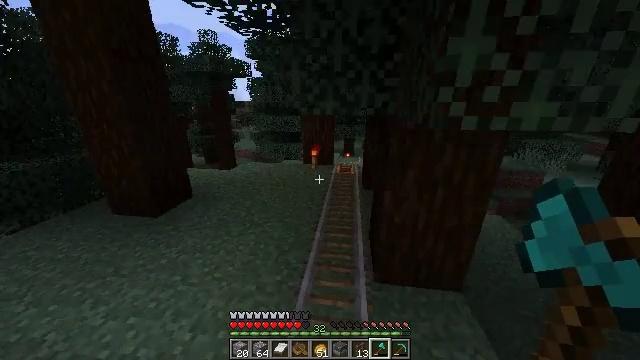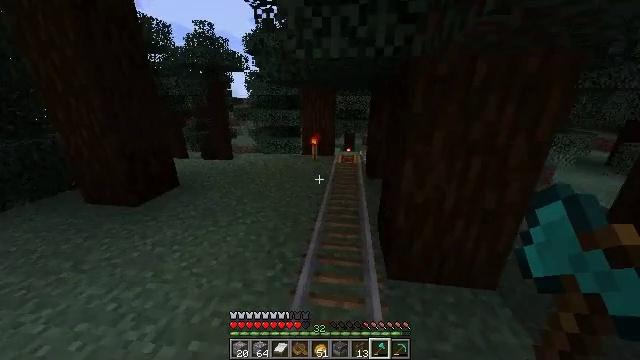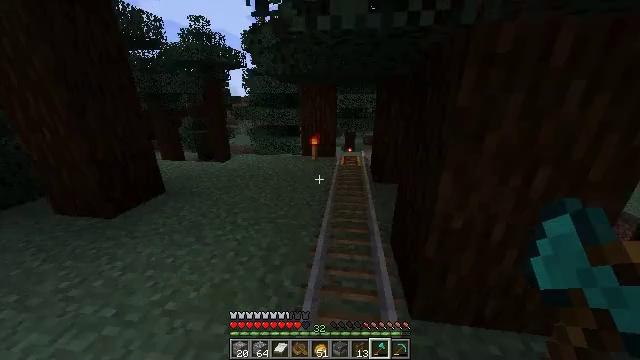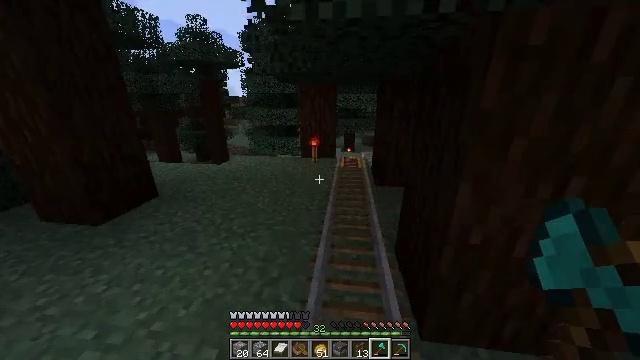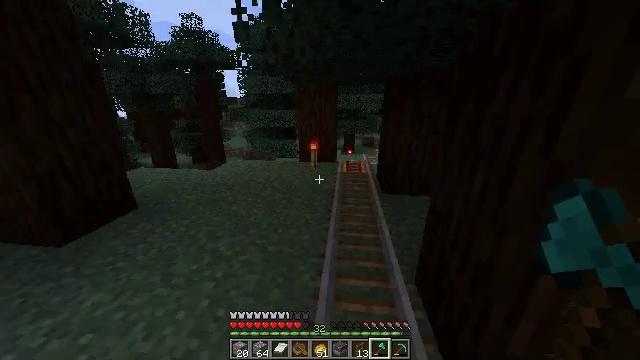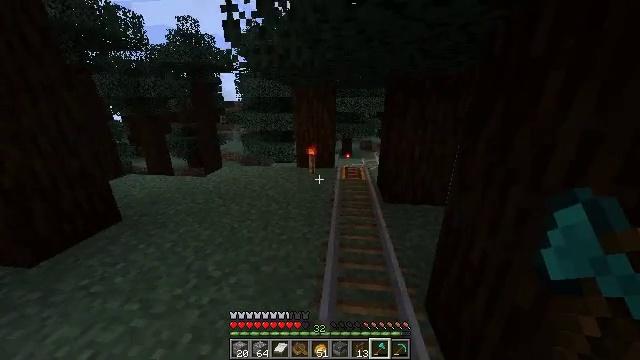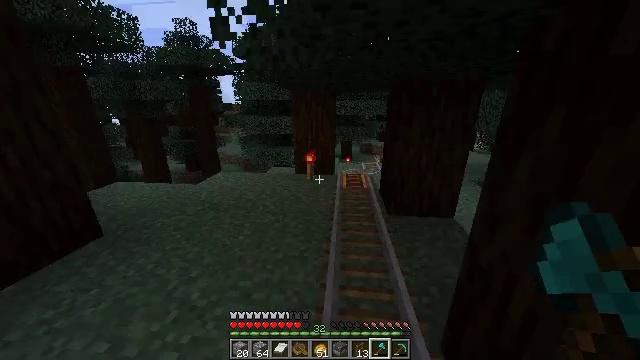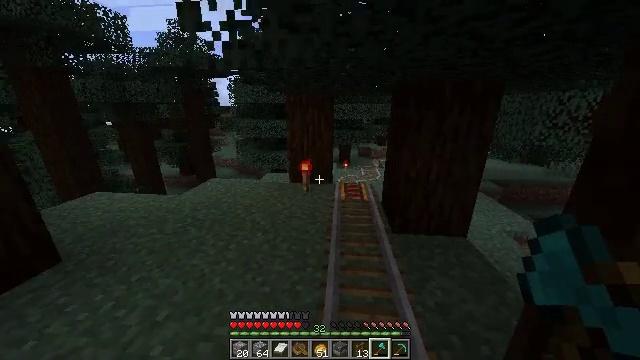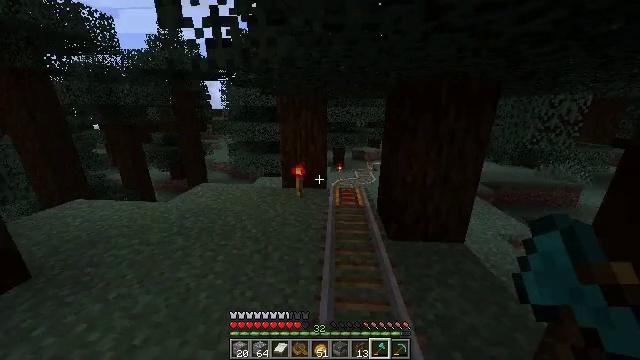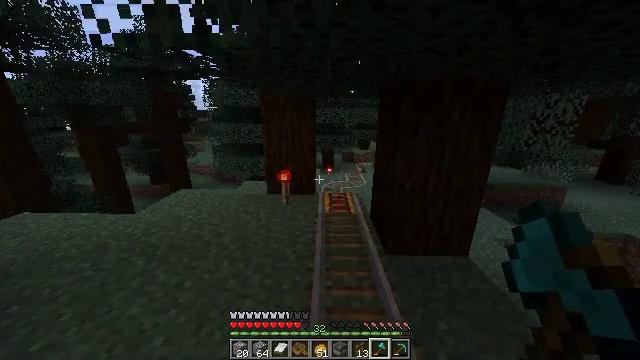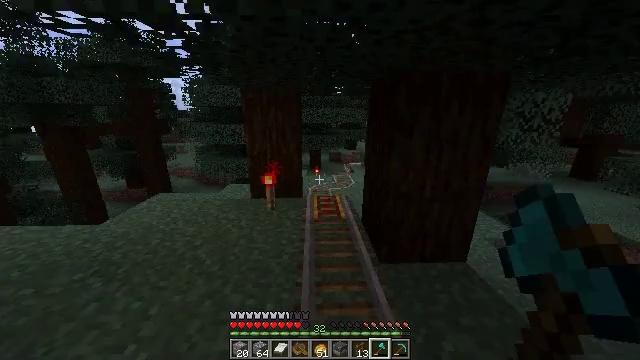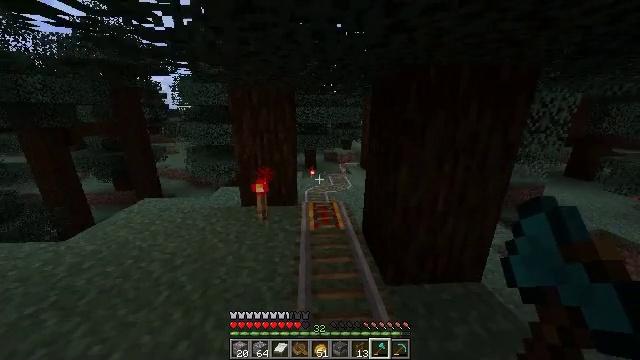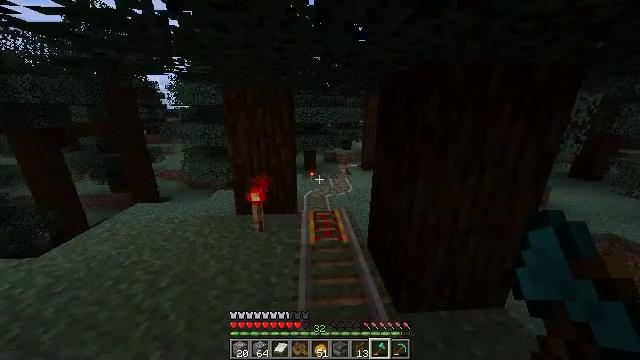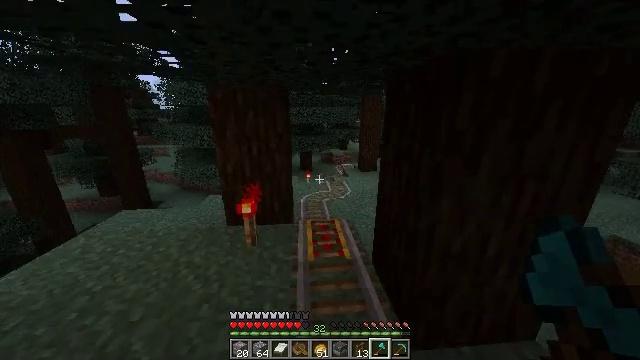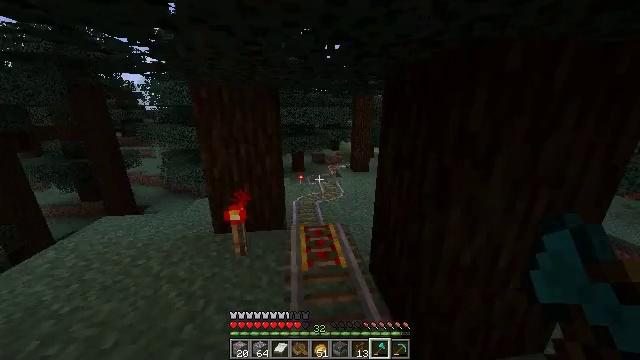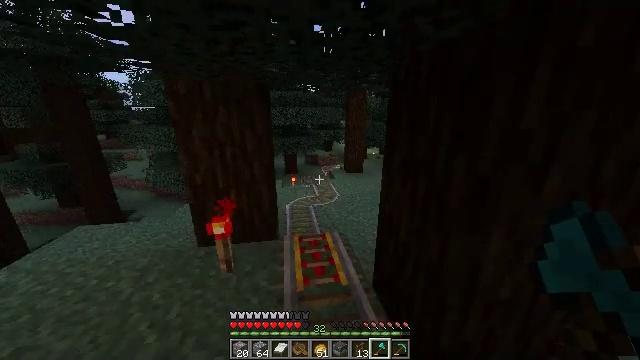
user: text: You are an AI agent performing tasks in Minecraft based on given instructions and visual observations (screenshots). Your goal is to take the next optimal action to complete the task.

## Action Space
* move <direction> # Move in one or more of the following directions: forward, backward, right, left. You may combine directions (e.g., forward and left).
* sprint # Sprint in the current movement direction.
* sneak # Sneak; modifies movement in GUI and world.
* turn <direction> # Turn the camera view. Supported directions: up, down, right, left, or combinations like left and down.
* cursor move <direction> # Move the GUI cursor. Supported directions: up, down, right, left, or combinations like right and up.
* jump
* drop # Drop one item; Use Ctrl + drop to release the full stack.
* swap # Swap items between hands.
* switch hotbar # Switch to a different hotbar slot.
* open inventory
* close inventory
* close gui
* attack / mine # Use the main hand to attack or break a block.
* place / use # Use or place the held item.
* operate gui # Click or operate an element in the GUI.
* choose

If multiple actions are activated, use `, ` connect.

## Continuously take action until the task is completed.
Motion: motion action
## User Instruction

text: Remove a spruce boat from the inventory.
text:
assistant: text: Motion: move forward
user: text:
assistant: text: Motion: move forward
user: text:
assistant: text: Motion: move forward
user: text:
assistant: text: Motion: move forward
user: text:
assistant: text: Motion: move forward
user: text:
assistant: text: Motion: move forward
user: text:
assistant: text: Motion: move forward, sprint
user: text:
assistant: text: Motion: move forward, sprint, turn right
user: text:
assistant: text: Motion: move forward, sprint, turn right
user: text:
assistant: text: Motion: move forward, sprint, turn right
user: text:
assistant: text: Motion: move forward, turn right
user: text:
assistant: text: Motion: move forward
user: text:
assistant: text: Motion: move forward, turn right
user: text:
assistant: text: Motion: move forward, turn right
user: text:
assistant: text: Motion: move forward, turn right
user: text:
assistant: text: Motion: move forward
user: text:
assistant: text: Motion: move forward, turn right
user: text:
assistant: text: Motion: move forward, sprint, turn right
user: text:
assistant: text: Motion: move forward, sprint
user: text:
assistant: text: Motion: move forward, sprint
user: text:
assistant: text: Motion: move forward, sprint
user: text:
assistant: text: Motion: move forward
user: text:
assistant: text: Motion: move forward, turn right
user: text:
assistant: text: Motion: move forward, turn right
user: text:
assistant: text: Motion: move forward, turn right
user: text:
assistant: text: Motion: move forward, turn right
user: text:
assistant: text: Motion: move forward
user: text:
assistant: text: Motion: move forward
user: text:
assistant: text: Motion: move forward
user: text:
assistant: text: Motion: move forward, sprint